Field crop: maize
Growth stage: 2
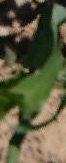
Species: maize